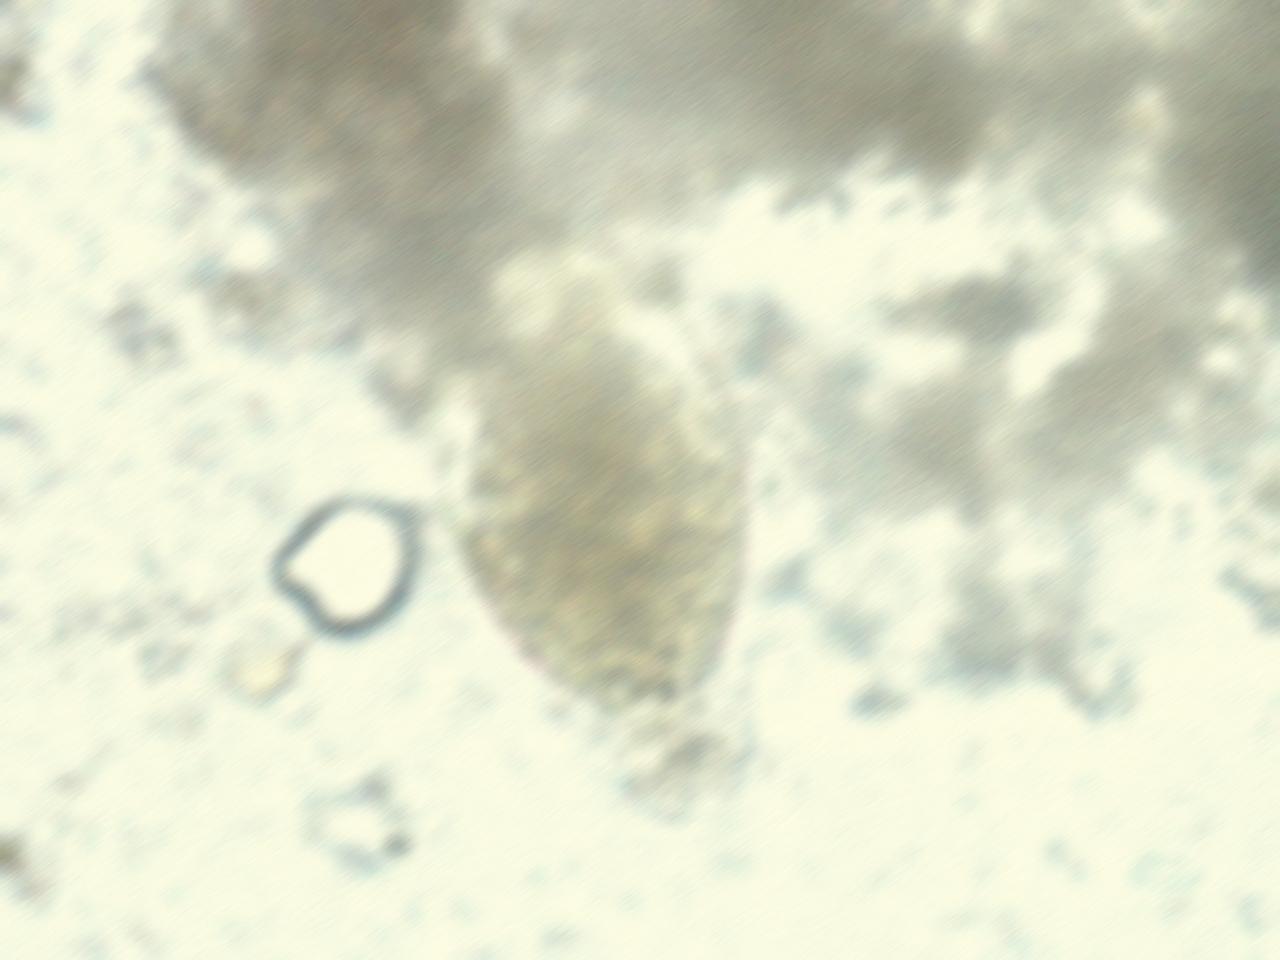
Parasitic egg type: Fasciolopsis buski